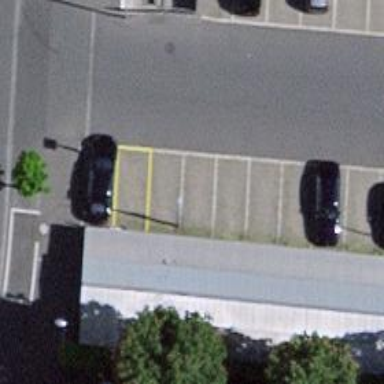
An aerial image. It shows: Charging station.